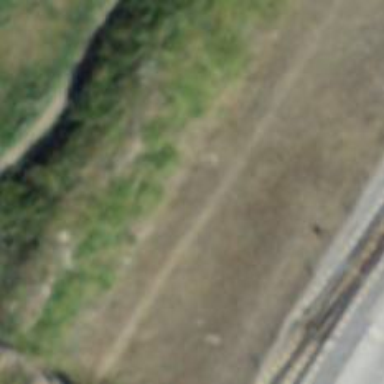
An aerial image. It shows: Narrow-gauge railway tunnel with electrified tracks using contact line. It is siding with one track.